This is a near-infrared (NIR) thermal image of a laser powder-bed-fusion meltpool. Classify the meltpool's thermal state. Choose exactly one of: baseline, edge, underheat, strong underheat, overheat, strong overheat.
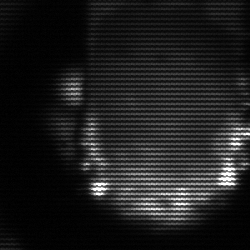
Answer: baseline